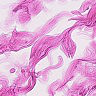
Metastatic tissue present: no